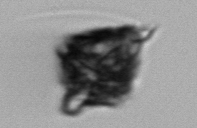
Label: Gonyaulax